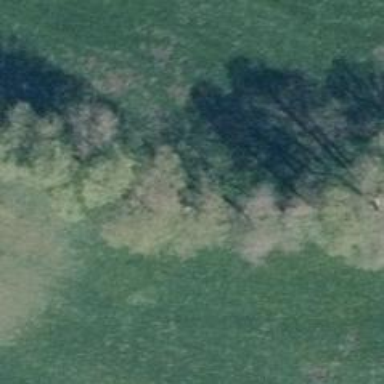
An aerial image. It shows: Row of trees in natural setting.